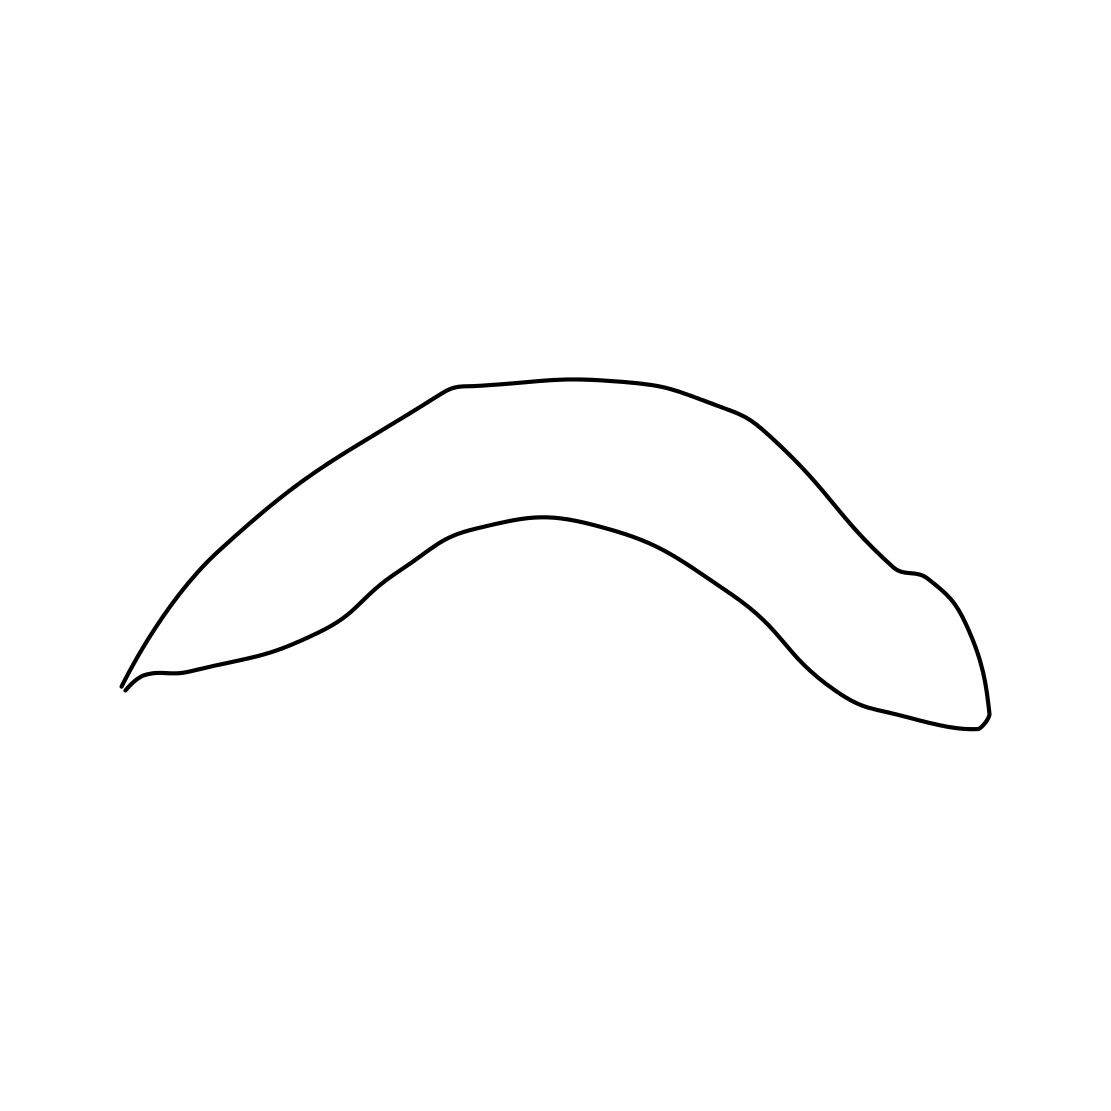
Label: boomerang